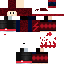
A male human skin with dark skin, wearing brown long hair dressed in a red hoodie and red pants, featuring a closed mouth.